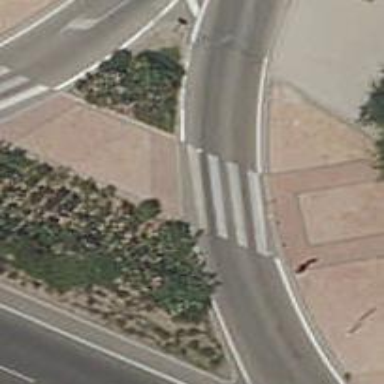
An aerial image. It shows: Uncontrolled zebra crossing.